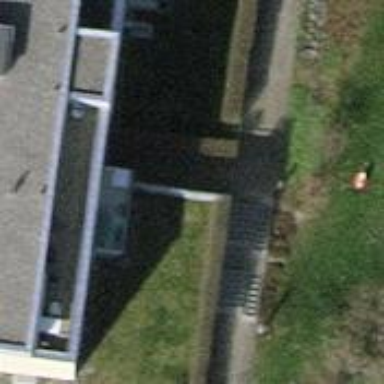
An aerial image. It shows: Set of steps made of paving stones.